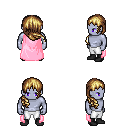
a pixel art fantasy rpg character, male body template, dark elf, purple skin, pink cape, white pants, blonde right-swept hairstyle, black shoes, four views (front, back, left, right), 2x2 character sprite sheet, small pixel art, hard edges, no anti-aliasing